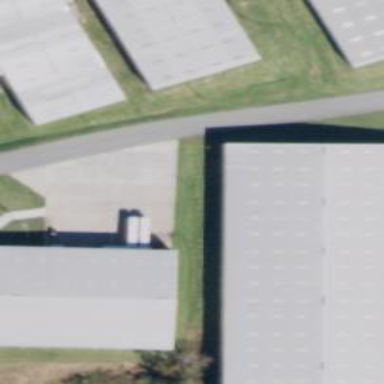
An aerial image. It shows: Warehouse building.